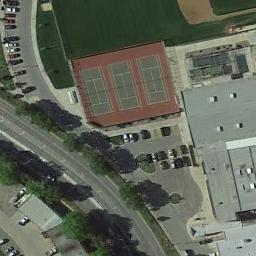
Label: tennis_court